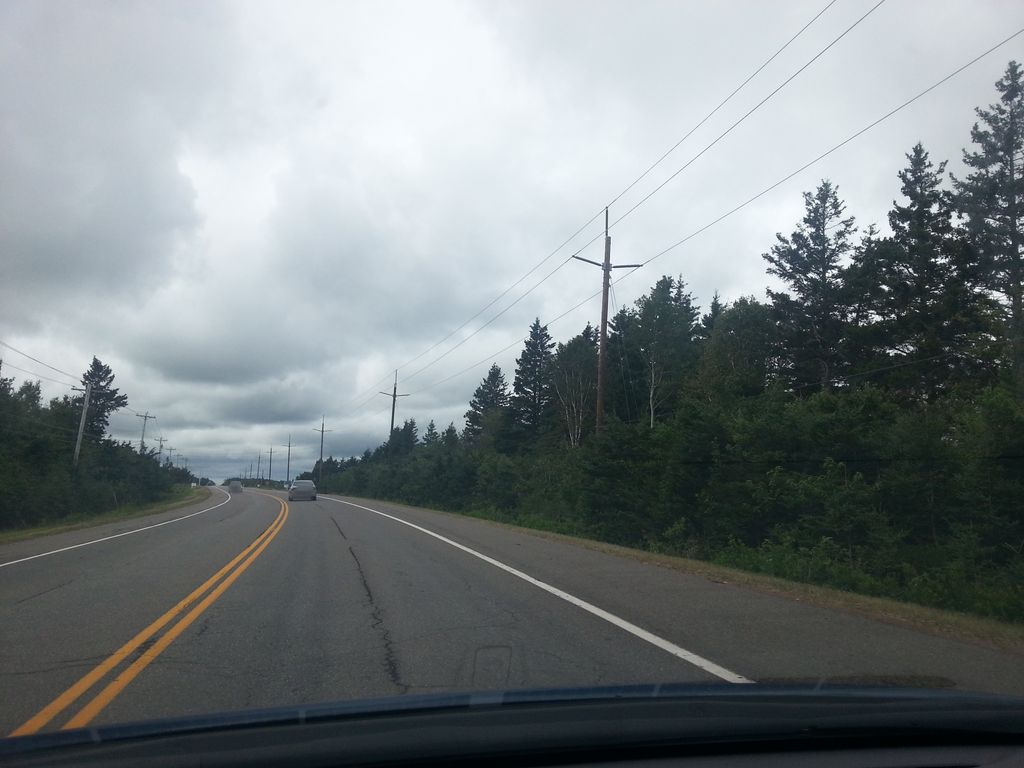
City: charlottetown